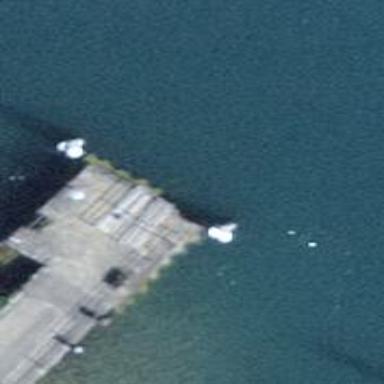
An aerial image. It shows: Ferry terminal with mooring for ferries. This terminal also serves as stop position for public transport.